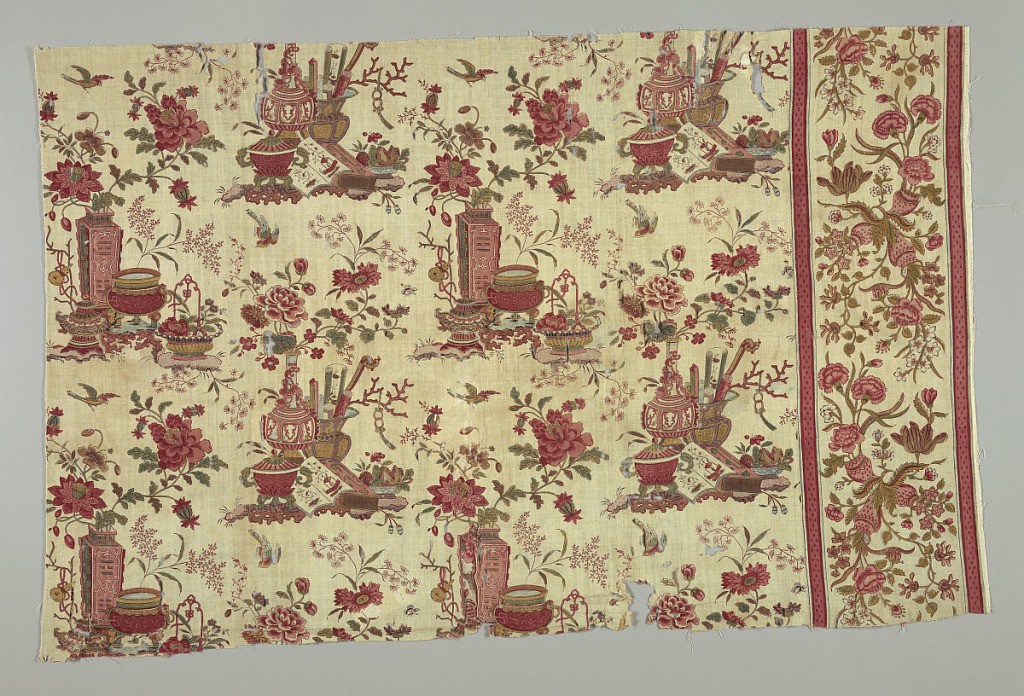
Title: Textile
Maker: Oberkampf & Cie., Jouy-en-Josas, France, 1759–1815
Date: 1780
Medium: cotton Technique: block printed on plain weave
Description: Polychrome design of two different clusters of Chinese vases with a coordinating border print sewn to one edge.